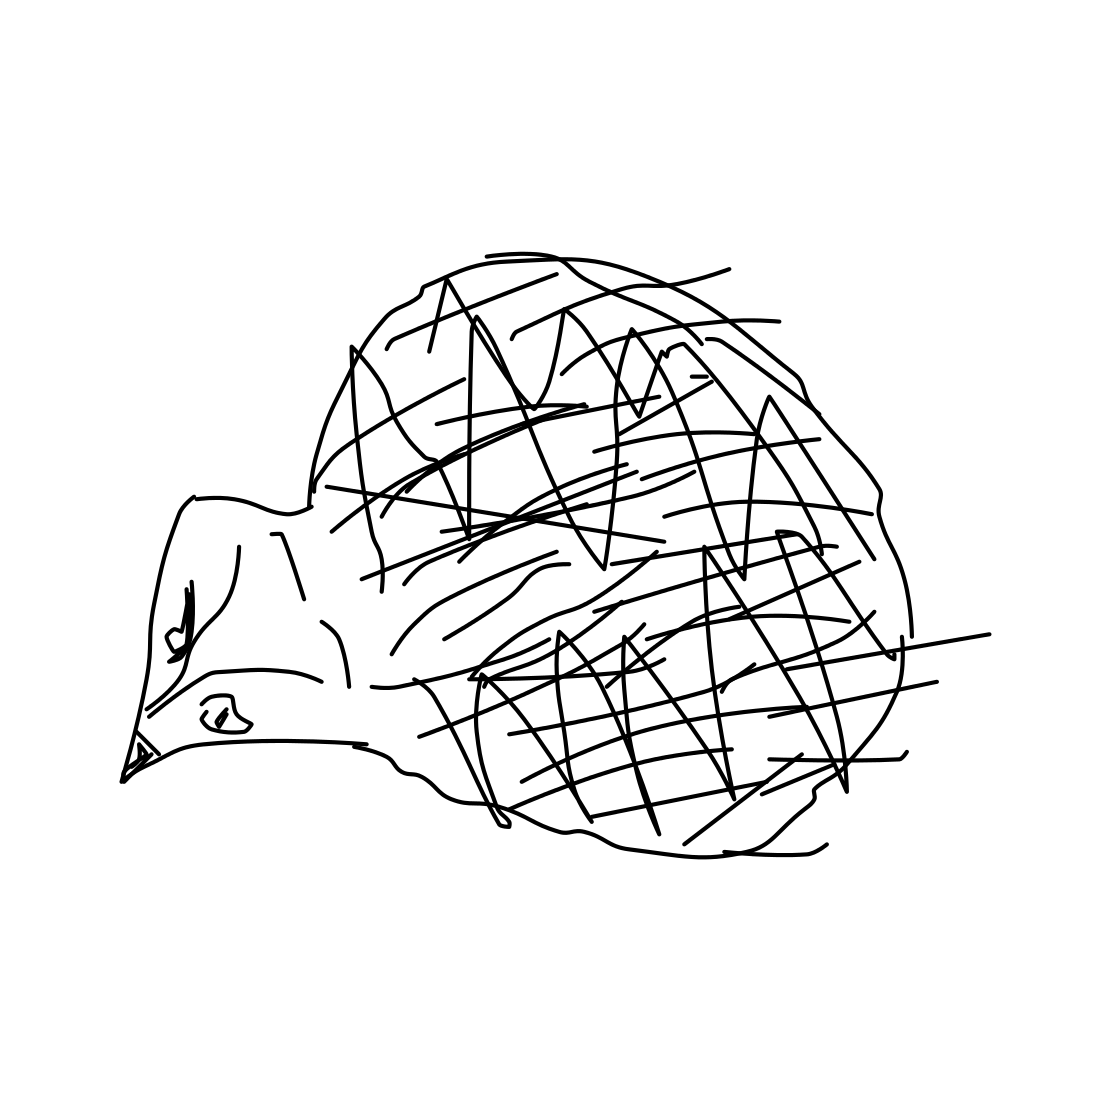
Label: hedgehog